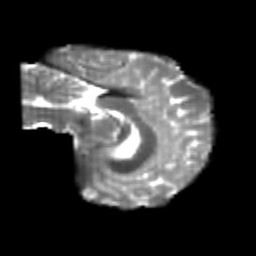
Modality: T2w
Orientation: sagittal
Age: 20
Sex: female
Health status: healthy
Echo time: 0.074 s